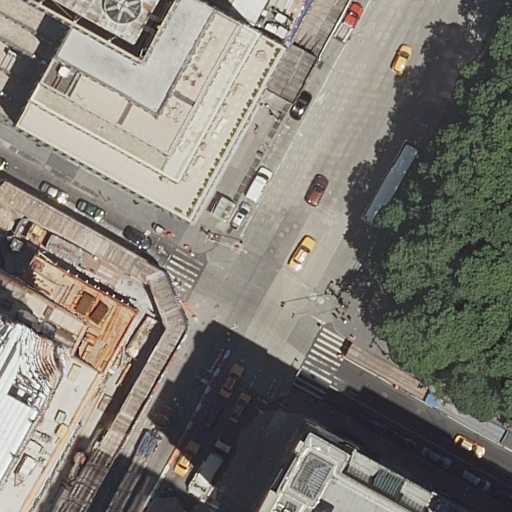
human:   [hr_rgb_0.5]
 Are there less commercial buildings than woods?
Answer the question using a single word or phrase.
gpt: no

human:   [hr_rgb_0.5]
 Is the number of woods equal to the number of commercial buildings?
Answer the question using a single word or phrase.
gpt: yes

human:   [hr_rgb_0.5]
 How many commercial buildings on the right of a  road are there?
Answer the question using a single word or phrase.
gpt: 0

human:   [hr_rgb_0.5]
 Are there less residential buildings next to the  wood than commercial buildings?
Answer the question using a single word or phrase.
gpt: no

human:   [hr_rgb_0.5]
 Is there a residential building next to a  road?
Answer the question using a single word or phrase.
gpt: yes

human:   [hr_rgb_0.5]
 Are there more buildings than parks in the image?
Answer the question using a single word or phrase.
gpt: yes

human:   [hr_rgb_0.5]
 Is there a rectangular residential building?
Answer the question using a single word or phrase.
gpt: yes

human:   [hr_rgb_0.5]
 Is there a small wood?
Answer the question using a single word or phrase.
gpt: no

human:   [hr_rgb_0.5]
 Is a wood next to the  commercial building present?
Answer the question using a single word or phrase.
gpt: yes

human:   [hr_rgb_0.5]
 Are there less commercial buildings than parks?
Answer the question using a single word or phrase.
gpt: no

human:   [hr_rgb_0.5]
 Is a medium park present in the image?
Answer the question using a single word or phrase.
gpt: no

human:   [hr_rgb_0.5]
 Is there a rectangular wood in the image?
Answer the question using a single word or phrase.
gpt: yes

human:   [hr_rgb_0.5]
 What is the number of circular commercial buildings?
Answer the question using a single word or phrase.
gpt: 0

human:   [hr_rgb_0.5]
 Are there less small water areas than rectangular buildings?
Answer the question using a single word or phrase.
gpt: yes

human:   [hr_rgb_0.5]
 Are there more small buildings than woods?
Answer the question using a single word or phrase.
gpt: no

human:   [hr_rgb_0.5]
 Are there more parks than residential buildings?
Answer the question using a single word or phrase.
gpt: no

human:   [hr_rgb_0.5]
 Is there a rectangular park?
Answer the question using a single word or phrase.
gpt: yes

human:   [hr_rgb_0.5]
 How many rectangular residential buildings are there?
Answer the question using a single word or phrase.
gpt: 3

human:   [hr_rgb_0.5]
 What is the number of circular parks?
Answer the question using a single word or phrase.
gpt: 0

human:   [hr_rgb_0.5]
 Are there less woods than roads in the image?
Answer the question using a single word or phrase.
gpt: yes

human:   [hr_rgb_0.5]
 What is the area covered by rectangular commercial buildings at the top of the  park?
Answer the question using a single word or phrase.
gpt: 0m2

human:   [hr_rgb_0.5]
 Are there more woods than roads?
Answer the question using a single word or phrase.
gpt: no

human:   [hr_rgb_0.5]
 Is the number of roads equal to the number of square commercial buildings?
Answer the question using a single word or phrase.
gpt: no

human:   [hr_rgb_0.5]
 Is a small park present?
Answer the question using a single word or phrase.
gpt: no

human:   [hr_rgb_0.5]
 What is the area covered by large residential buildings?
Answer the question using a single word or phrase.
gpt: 654m2

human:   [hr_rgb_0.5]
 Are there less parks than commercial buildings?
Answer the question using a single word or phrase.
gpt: no

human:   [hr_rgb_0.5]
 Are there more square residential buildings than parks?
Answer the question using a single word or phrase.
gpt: no

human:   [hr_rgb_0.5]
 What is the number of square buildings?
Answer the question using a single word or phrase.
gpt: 0

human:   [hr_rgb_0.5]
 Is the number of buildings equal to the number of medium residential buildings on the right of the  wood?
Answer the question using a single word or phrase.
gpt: no

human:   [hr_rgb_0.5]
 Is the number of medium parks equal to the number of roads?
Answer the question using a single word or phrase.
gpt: no

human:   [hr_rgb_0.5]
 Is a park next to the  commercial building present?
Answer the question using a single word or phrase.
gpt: yes

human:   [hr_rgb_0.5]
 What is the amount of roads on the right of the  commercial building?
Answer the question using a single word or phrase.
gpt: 5

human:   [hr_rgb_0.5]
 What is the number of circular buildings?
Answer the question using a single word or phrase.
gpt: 0

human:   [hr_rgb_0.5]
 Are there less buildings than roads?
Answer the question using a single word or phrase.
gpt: yes

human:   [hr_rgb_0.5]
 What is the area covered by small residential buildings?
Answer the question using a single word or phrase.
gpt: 0m2

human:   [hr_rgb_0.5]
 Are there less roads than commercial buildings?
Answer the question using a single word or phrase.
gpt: no